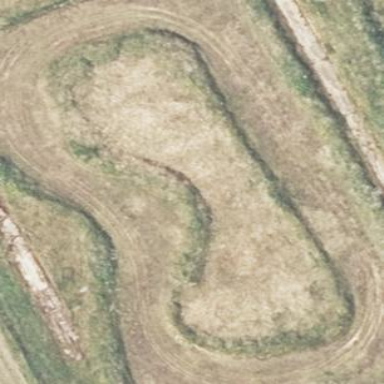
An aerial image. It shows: Motocross raceway with gravel surface.